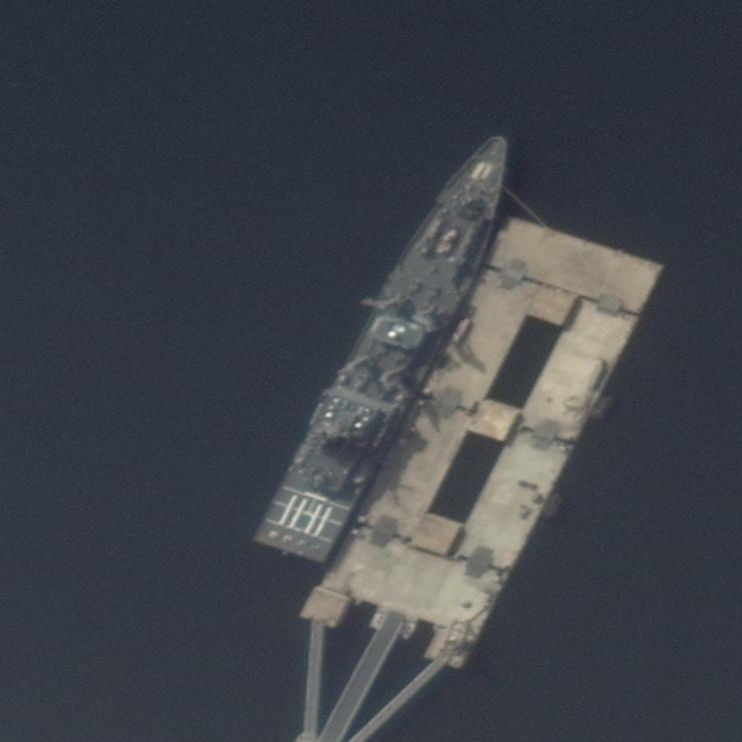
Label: destroyer